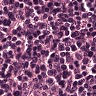
Metastatic tissue present: no